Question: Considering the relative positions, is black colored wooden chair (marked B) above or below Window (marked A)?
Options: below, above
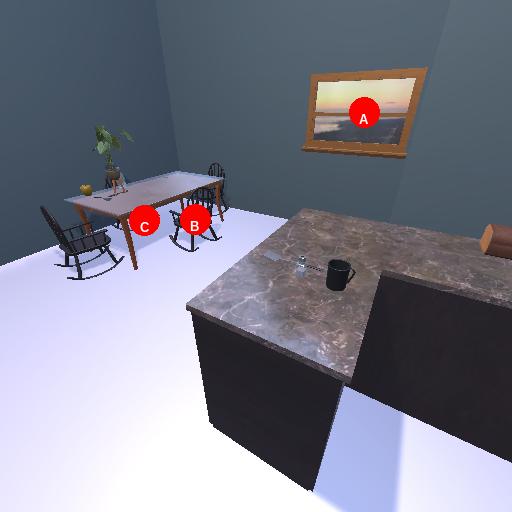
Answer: below